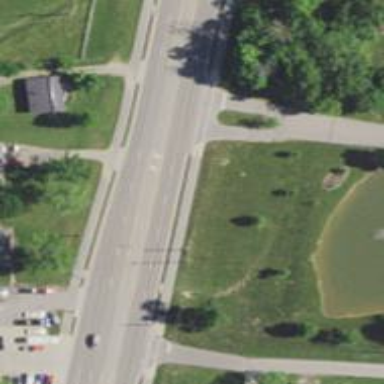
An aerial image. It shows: Marked crossing on cycleway road.